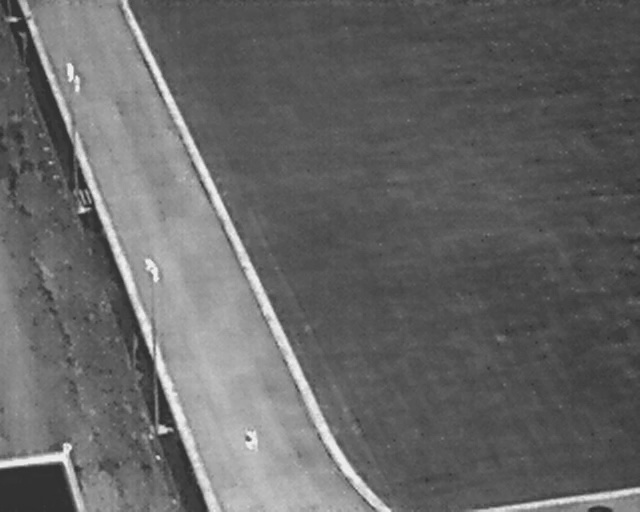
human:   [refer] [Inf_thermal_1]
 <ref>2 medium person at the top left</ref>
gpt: <box>[[9, 12, 12, 14, 2], [10, 15, 13, 17, 2]]</box>